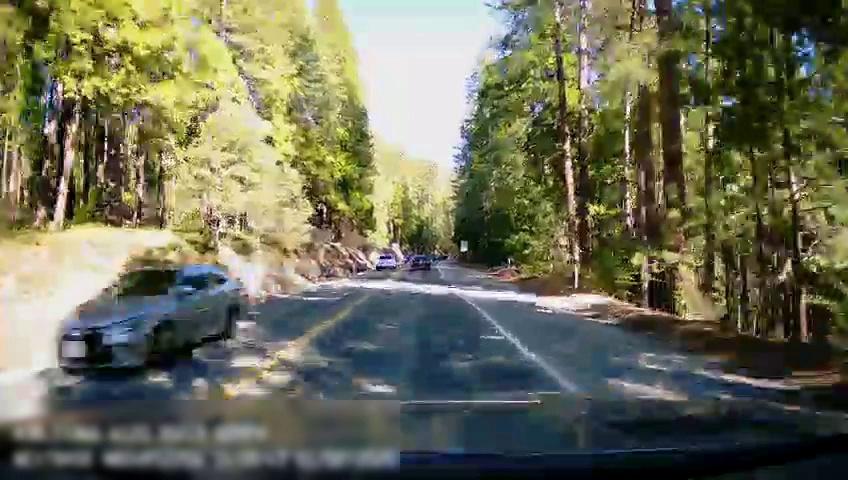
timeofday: Day
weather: Sunny
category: Drivable Space
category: Vehicles | Car
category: Vehicles | SUV
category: Vehicles | Car
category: Lanes | Current Lane
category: Lanes | Current Lane
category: Traffic | Signs